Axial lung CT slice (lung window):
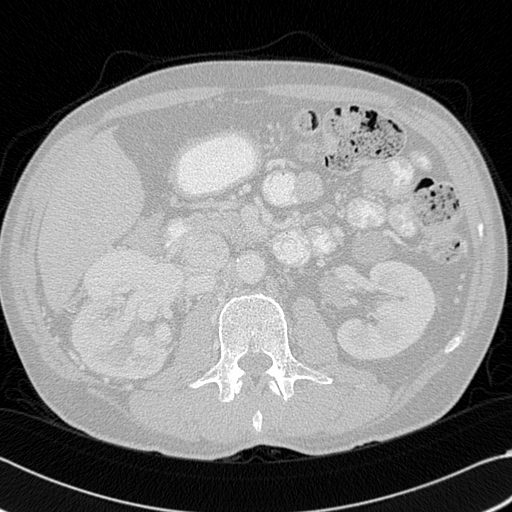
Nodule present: no